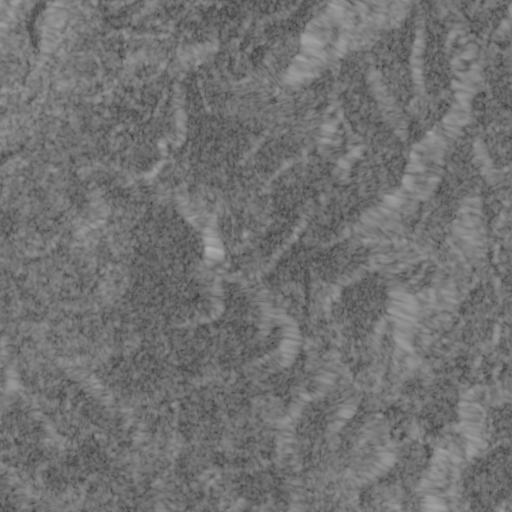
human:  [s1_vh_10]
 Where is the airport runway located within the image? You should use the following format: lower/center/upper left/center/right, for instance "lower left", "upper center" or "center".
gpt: The airport runway is located in the lower left of the image.
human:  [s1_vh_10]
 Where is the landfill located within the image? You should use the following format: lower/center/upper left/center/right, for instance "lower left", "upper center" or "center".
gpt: The landfill is located in the upper left of the image.
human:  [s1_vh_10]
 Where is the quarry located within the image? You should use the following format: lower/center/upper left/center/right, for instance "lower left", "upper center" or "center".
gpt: The quarry is located in the upper center of the image.
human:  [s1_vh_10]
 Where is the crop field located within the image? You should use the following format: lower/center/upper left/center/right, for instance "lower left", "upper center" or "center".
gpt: There is no crop field in the image.

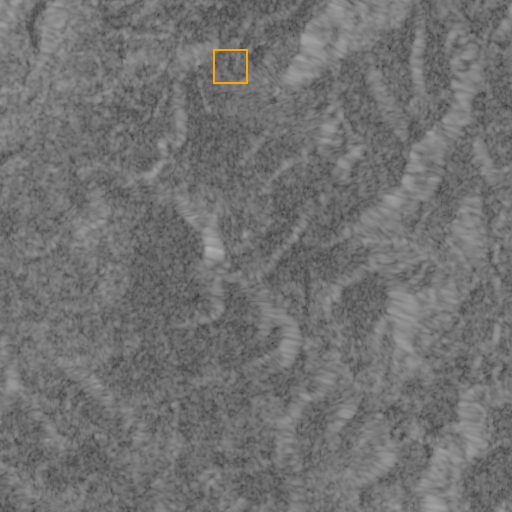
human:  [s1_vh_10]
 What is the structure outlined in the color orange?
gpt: The structure outlined in orange is a quarry.
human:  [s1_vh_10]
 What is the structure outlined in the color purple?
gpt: There is no purple outline.